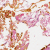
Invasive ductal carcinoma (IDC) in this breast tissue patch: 0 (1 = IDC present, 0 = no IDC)